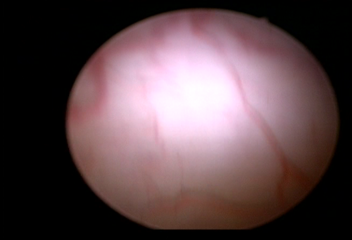
Modality: WLC
Class: Normal mucosa
Bladder cancer association: No